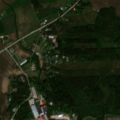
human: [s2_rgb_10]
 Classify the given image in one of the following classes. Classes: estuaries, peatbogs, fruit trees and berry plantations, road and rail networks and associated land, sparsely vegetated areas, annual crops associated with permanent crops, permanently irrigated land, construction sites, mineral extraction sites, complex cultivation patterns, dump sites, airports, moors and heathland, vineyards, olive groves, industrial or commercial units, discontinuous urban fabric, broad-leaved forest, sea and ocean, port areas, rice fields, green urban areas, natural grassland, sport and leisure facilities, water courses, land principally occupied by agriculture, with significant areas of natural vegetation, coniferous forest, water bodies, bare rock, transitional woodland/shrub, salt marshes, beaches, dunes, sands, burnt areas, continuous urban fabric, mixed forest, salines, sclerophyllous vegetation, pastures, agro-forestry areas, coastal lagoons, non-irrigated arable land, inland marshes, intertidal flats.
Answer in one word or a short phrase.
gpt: discontinuous urban fabric, non-irrigated arable land, mixed forest, transitional woodland/shrub